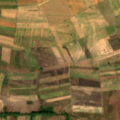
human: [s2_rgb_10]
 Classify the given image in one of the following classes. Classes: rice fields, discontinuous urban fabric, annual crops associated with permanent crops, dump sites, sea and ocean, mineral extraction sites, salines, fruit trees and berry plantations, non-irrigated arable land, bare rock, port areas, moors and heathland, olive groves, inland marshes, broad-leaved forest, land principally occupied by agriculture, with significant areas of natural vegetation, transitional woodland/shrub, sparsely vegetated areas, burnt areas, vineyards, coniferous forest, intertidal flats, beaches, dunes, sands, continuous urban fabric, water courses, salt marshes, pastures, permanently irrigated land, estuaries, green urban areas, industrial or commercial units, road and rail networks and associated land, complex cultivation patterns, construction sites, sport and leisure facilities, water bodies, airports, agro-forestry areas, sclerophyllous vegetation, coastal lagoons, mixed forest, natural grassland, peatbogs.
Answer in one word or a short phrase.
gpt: non-irrigated arable land, complex cultivation patterns